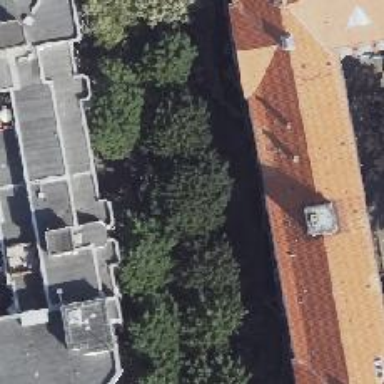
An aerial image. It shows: Urban tree with broadleaved deciduous leaves.